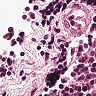
Metastatic tissue present: no